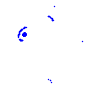
Particle: pion